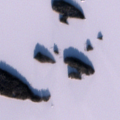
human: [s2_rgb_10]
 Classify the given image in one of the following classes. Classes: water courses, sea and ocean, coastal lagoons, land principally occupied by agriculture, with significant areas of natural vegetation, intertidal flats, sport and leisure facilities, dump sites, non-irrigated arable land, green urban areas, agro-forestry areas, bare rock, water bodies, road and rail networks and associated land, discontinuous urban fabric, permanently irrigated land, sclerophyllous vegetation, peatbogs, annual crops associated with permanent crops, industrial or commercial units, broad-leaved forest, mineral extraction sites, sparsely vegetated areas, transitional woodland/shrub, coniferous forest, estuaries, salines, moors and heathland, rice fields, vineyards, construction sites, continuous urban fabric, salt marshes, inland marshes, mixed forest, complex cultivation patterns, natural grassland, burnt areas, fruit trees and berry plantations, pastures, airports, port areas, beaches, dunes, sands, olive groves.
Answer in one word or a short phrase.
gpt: water bodies